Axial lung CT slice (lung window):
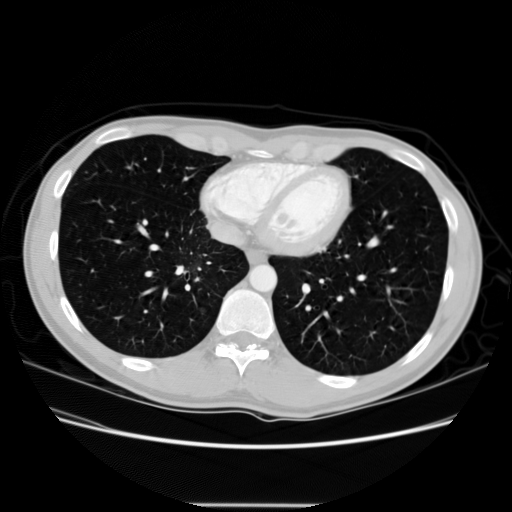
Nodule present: no